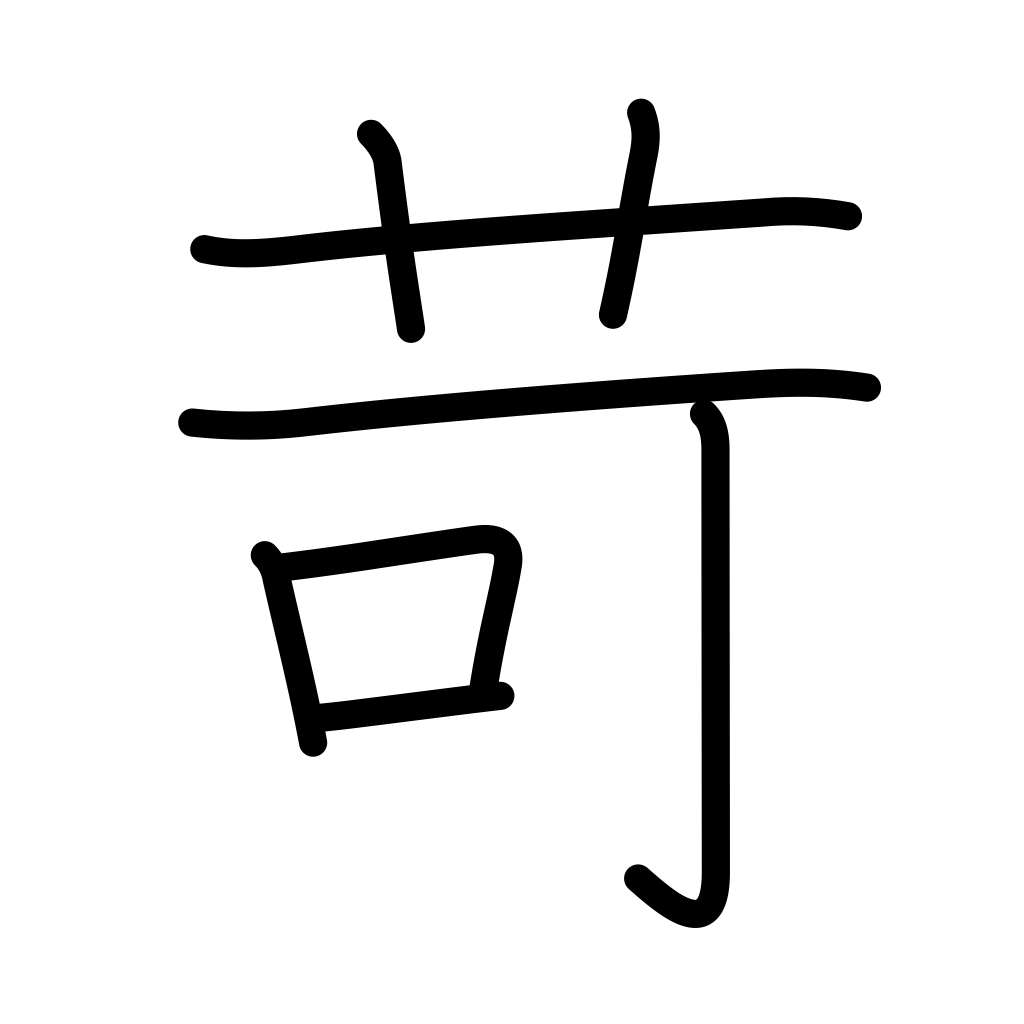
Meaning: torment, scold, chastise